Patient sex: M
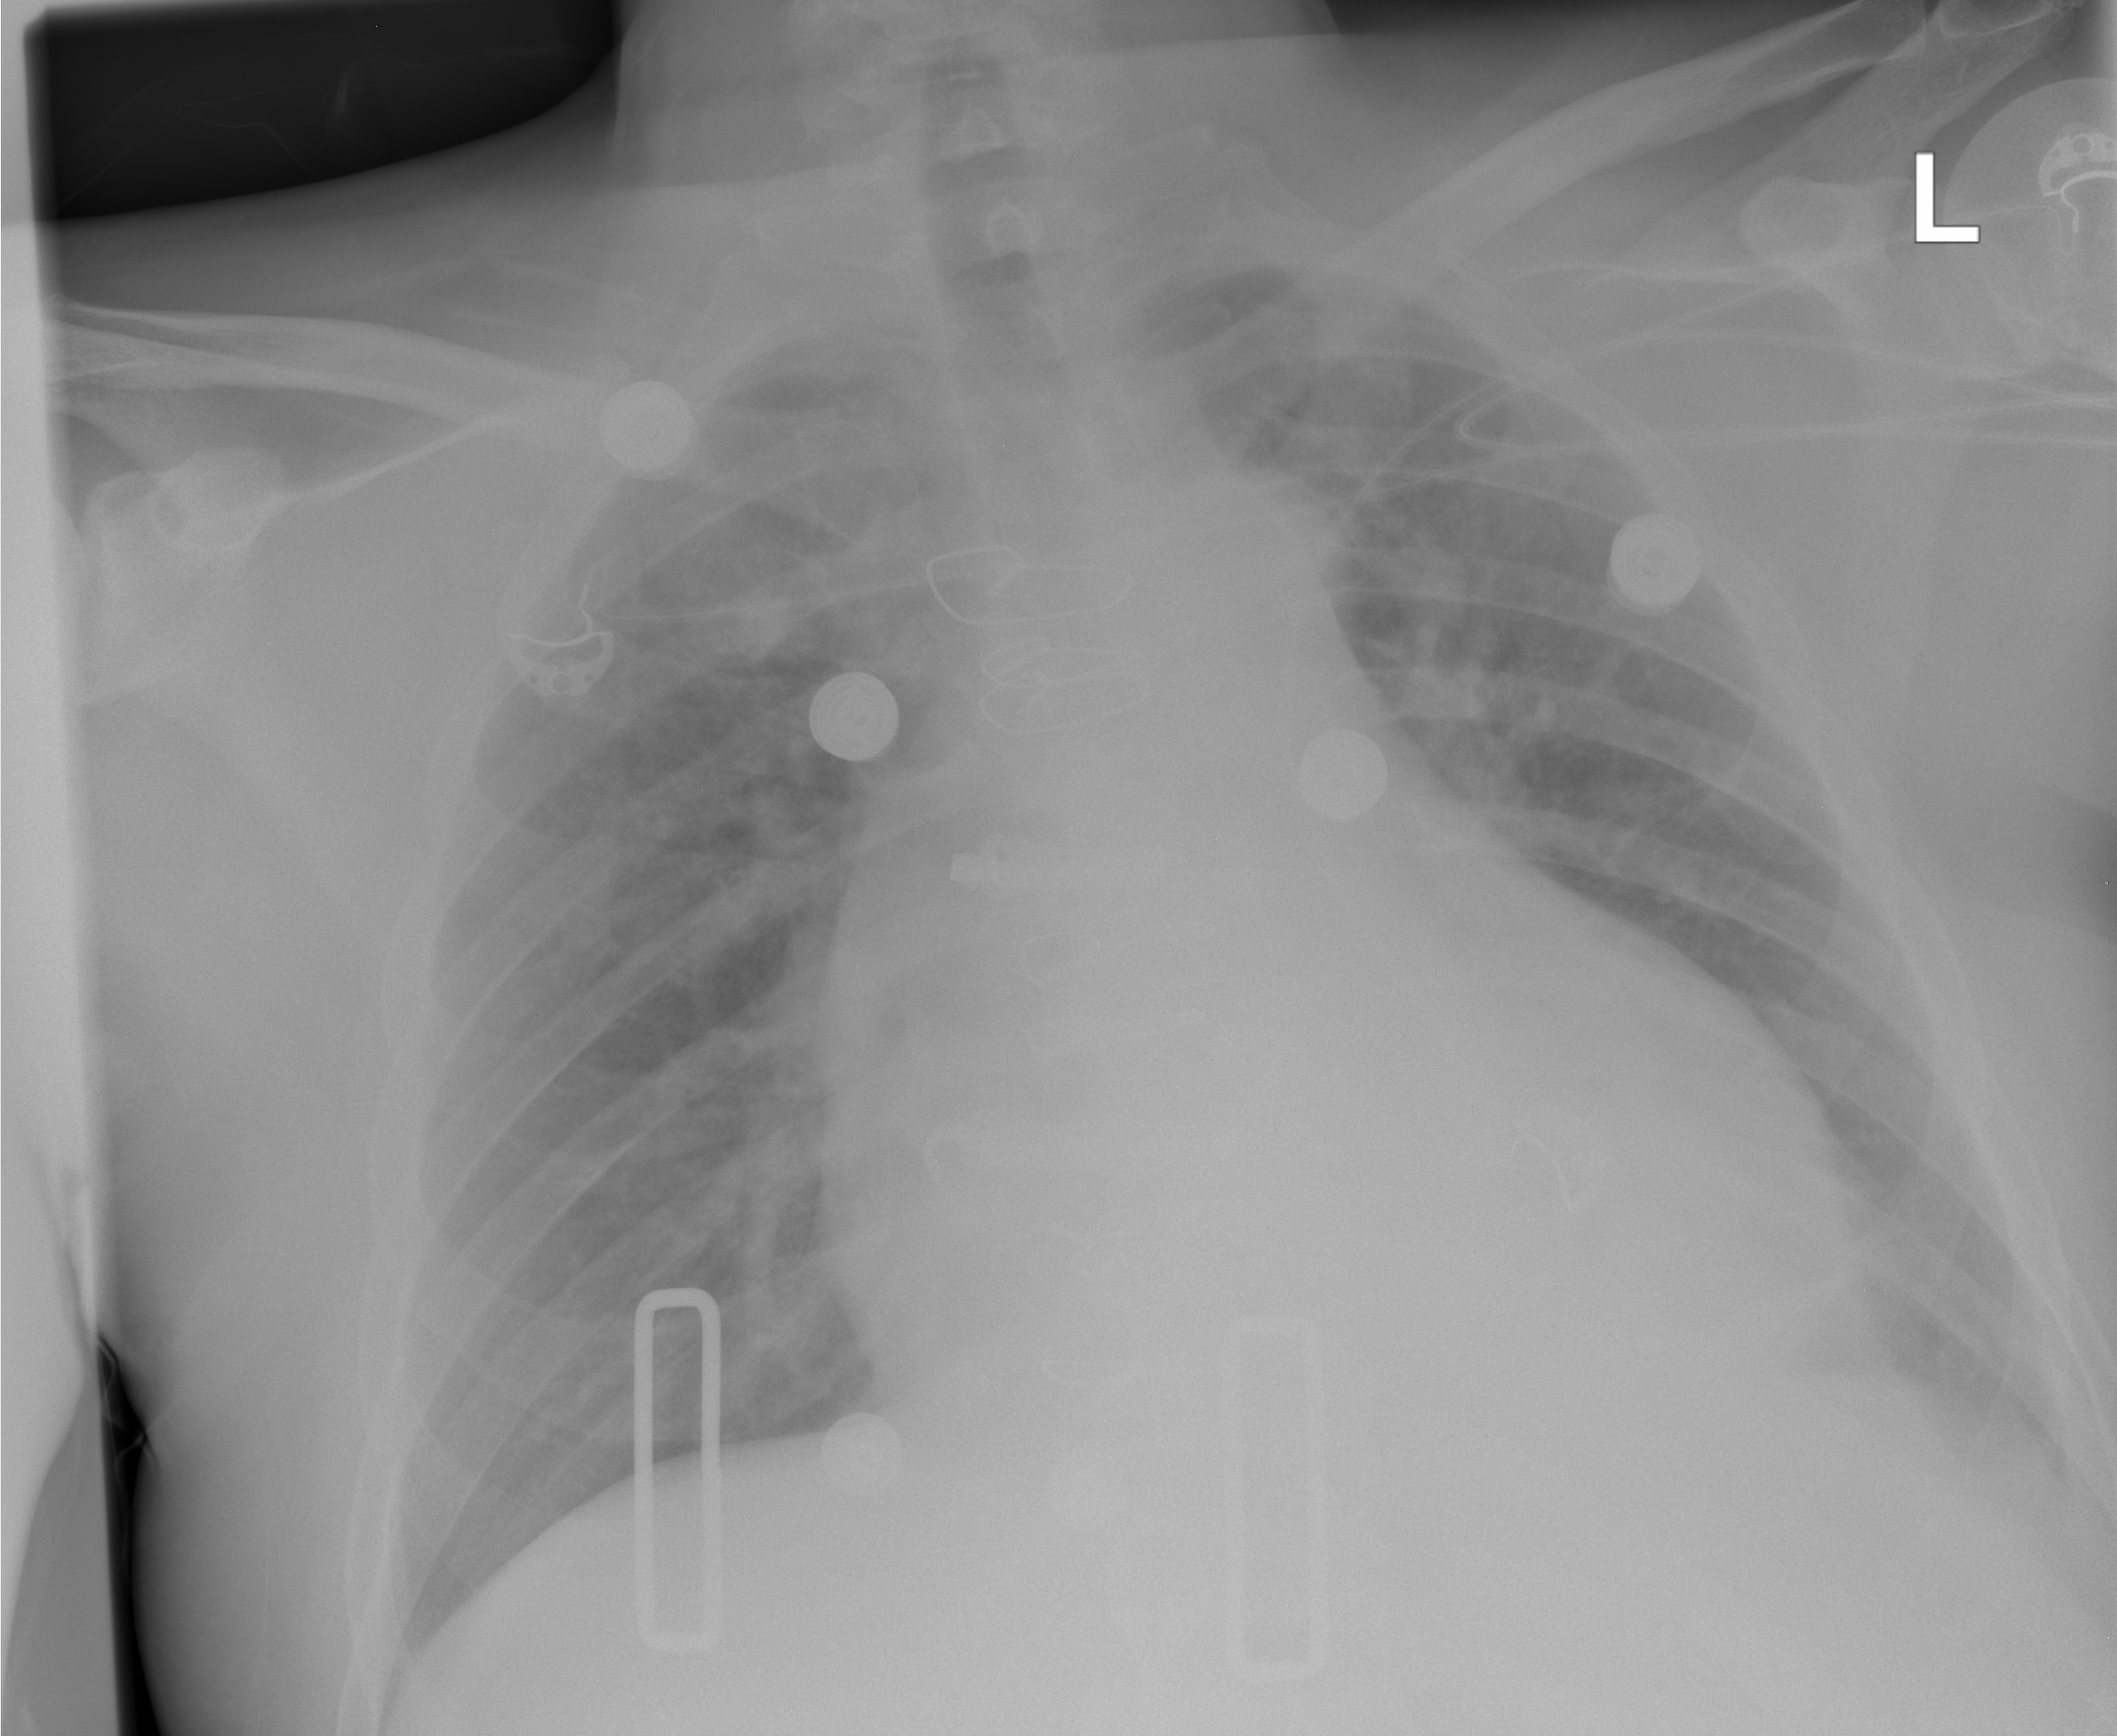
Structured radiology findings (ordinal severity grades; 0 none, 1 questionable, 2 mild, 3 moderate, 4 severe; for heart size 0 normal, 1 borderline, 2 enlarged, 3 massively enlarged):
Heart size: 2
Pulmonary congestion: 2
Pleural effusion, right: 0
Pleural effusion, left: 2
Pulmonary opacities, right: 2
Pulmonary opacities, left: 2
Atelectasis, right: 0
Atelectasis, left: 2